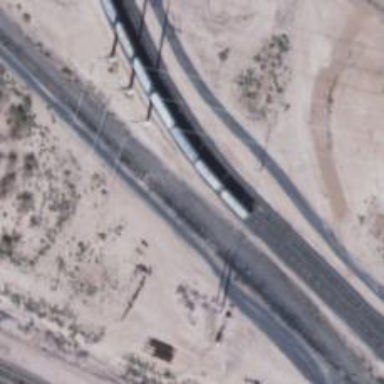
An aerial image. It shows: Railway spur service.